Question: I am using the webbrowser control in C# for our desktop application to run a credit card through a gateway.
Simply, I'm loading the page on the load of the form:
'''
public Form1()
{
InitializeComponent();
webBrowser1.Url = new Uri("https://paymentgateway.com/hosted.aspx?" +
"Username=dddd" +
"&Password=dddd" +
"&MerchantKey=5159" +
"&BillingAddress1=123 some street" +
"&BillingCity=Somewhere" +
"&BillingState=SC" +
"&BillingZip=39399" +
"&CustomerName=me" +
"&Amount=392.00" +
"&InvNum=123567" +
"&AccountNumber=<PHONE>" +
"&CustomerId=<PHONE>");
}
'''
(all references changed for security reasons)
The page looks something like this:

My question is, and then close out the form? I need to know if it was approved and the rest of the information from that point.
I don't have control over the button so I'm not sure how to capture the response.
Thanks again!
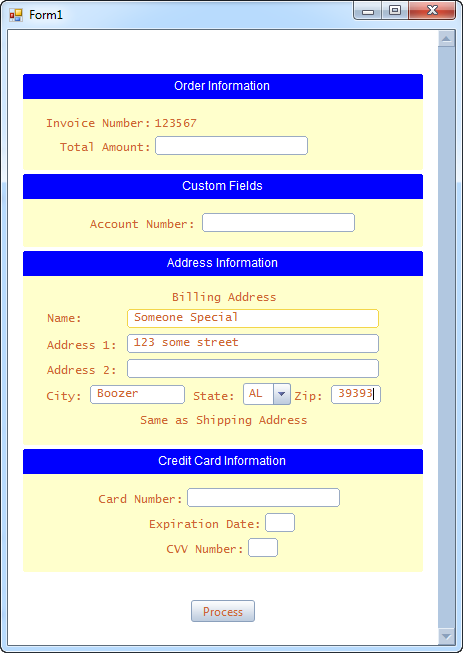
Answer: It seems that you need to subscribe to the <URL> event and handle the response there via Document, DocumentText or DocumentStream.
You would then react appropriately depending on what the output is. For example:
'''
private void webBrowser1_DocumentCompleted(object sender, WebBrowserDocumentCompletedEventArgs e)
{
HtmlDocument document = webBrowser1.Document;
//now use any of the methods exposed by HtmlDocument to parse the output
}
'''